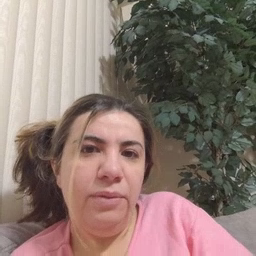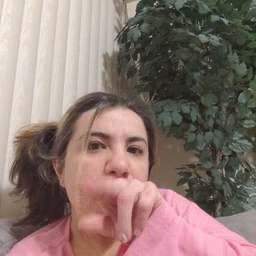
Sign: tongue